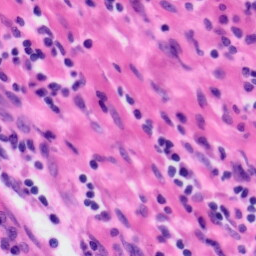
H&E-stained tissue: Tonsil